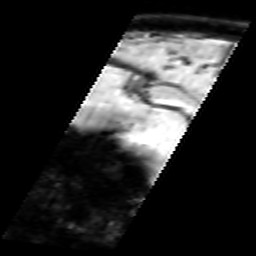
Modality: inplaneT2
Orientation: sagittal
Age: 19
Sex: male